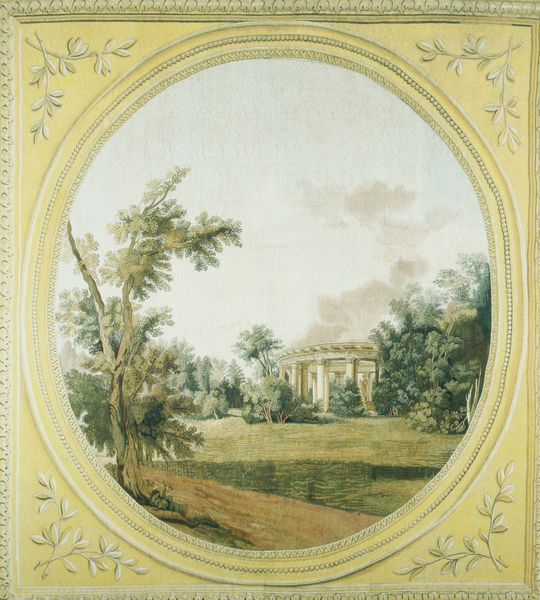
Titel: Gobelin. Apollo-Kolonnade in Pawlowsk
Standort: St. Petersburg
Institution: Schloss Pawlowsk
Schlagwörter: baum, blau, blätter, gemälde, himmel, laub, schatten, wasser, weiß, wolken, bäume, gelb, grün, landschaft, ocker, sand, äste, ausschnitt, blumen, braun, fenster, grau, hell, licht, strasse, säule, säulen, ausblick, blüten, gebäude, gras, haus, park, rasen, weg, wiese, wolke, beige, malerei, muster, ornament, wand, architektur, rahmen, bild, spiegel, ast, baumstamm, natur, stamm, strauch, zweige, busch, büsche, rauch, sonne, sträucher, gold, blatt, girlande, pflanze, pflanzen, england, rokoko, wald, kreis, oval, rund, tondo, umrandung, garten, papier, rahmung, vedute, rand, stämme, olive, dekor, floral, ornamente, verzierung, wandmalerei, schattens, ruine, antike, durchblick, medaillon, lichtung, umrahmung, flora, zwickel, architrav, kapitell, fries, antik, griechisch, fauna, wäldchen, tempel, pavillon, rundtempel, fresko, bau, verzierungen, weise, bauten, klassisch, gebälk, klassizistisch, bauwerk, verziehrung, rondell, rundbau, tempietto, wlad, pergola, passepartout, böume, eichel, olivenzweig, pavilon, blumenornamente, klassiszistisch, miniaturkabinett#, lauv